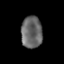
Tissue: lung
Cell type: Endothelial cells
Senescence score: 0.5866
Nuclear area (px): 661
Mean DAPI intensity: 102.399